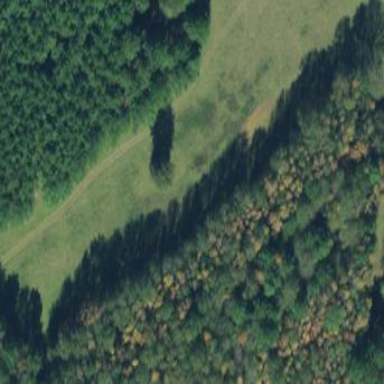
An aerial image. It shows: Evergreen forest with needle-leaved trees.